Для горизонтального перемещения грузов на расстояние $L=20~м$ используется самоходная тележка, перемещающаяся по горизонтальным рельсам. На тросе длиной $l=5~м$ к тележке подвешивают перемещаемый груз (см. рис). Тележка половину времени движется равноускоренно, а половину равнозамедленно.
Определите возможные значения ускорения тележки, при которых груз в момент остановки тележки в конце пути окажется неподвижным. В начальный момент времени вся система была неподвижна.
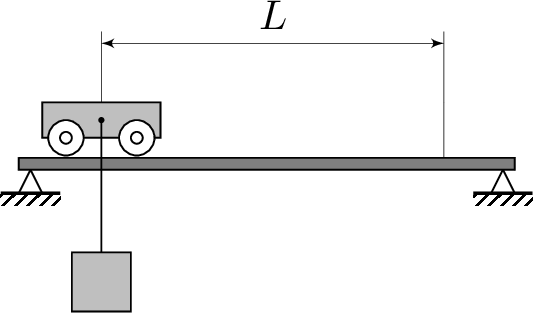
Ответ: $$\frac{gL}{\sqrt{16\pi^4l^2n^4-L^2}}, n\in \mathbb N$$
Темы:
T, Механика, Кинематика, Необычная система, Колебания, Всероссийские